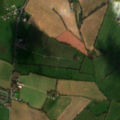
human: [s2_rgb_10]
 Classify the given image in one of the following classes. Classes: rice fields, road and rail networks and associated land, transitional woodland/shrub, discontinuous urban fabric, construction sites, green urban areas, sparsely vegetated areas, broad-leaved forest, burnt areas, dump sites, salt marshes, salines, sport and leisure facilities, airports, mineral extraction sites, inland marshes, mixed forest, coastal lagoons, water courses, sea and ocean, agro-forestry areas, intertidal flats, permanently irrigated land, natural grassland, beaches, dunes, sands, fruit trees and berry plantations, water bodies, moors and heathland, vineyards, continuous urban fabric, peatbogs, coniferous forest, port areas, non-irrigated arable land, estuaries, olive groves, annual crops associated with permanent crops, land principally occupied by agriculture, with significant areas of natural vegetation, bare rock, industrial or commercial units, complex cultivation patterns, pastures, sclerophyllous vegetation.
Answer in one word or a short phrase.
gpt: non-irrigated arable land, pastures